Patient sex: M
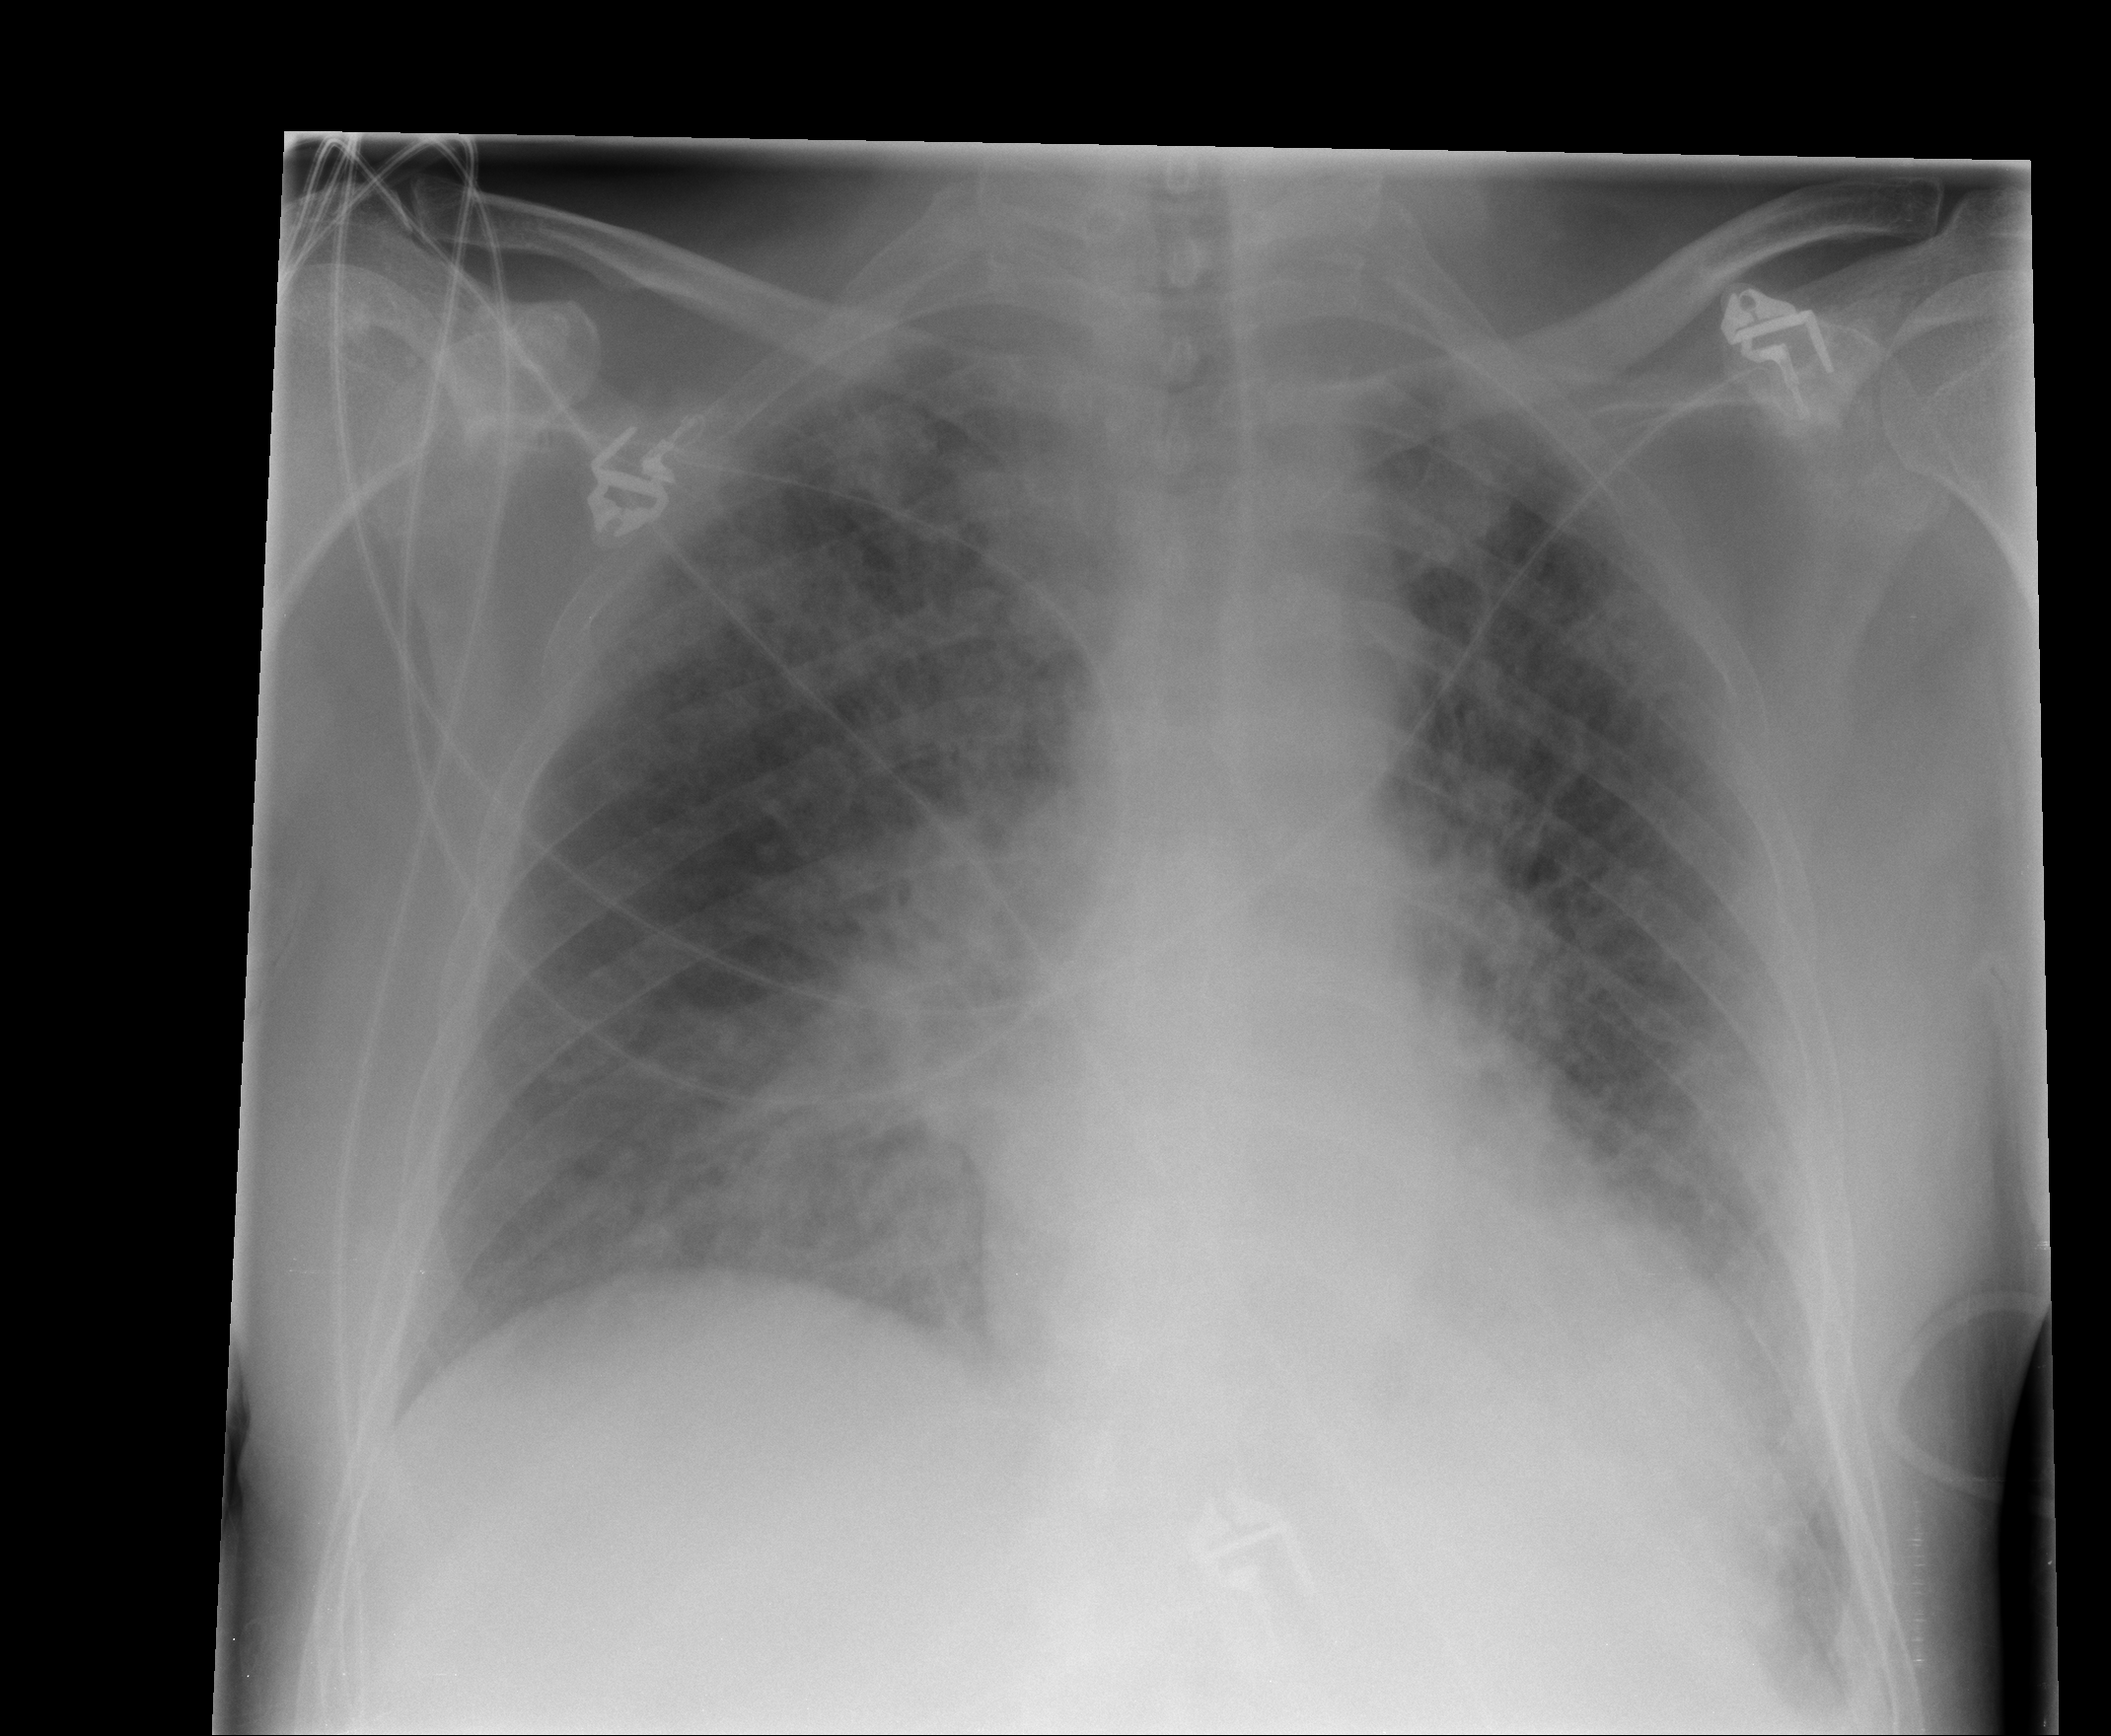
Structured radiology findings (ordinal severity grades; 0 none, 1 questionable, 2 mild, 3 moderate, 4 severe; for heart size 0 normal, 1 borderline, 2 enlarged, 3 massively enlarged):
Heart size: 0
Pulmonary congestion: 2
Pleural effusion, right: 3
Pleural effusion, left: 2
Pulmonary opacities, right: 0
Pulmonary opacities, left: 0
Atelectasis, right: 2
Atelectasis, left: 2